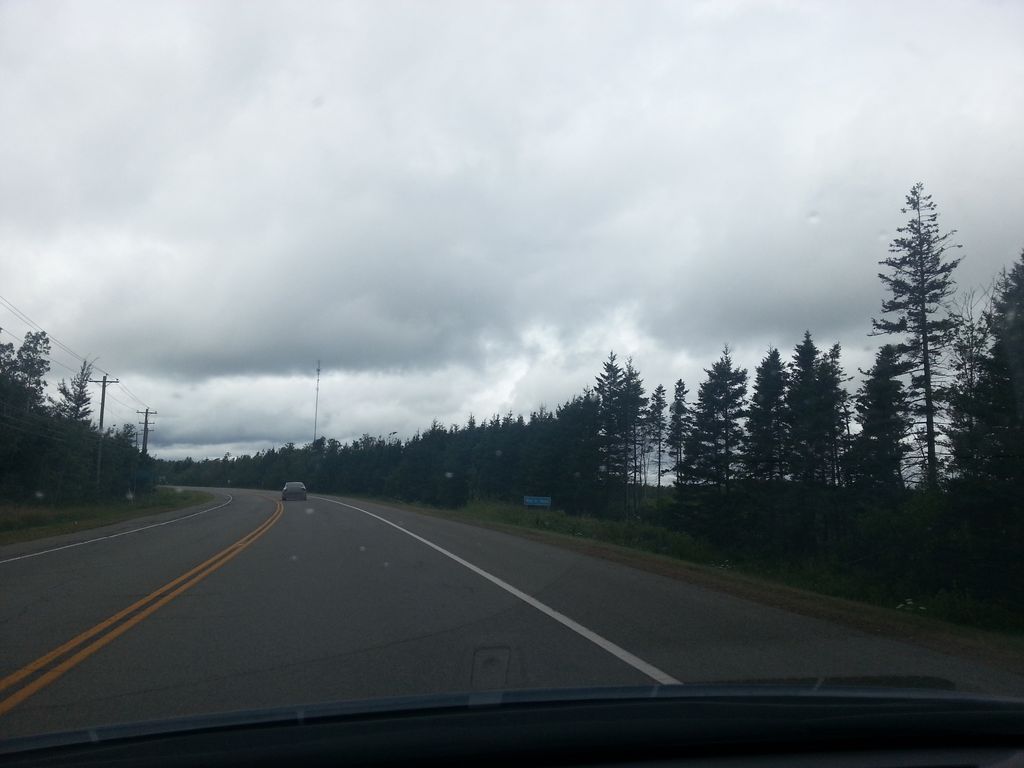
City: charlottetown